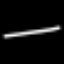
Label: line